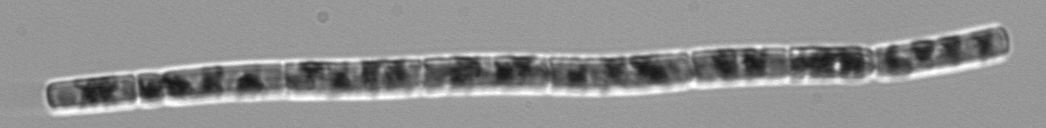
Label: Guinardia_delicatula